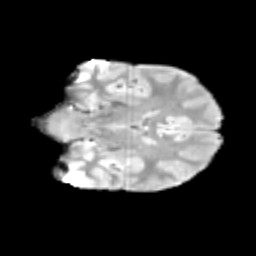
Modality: T2w
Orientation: coronal
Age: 11
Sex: male
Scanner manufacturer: siemens
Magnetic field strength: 3 T
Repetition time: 3.8 s
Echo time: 0.07 s